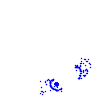
Particle: pion